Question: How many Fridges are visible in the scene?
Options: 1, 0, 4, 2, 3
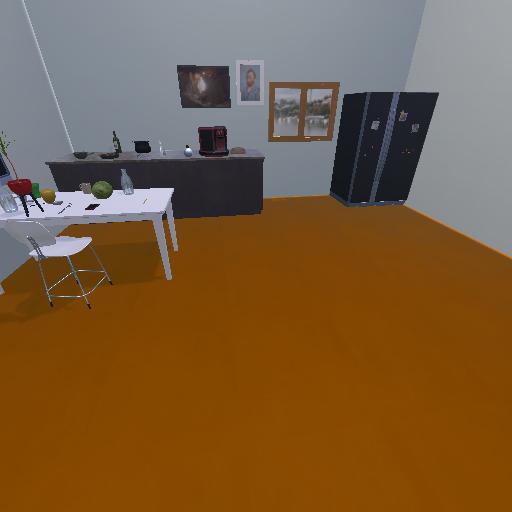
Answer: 1